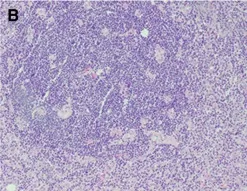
Surrounded by peripheral lymphocytes in concentric circles.
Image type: pathology (h&e)